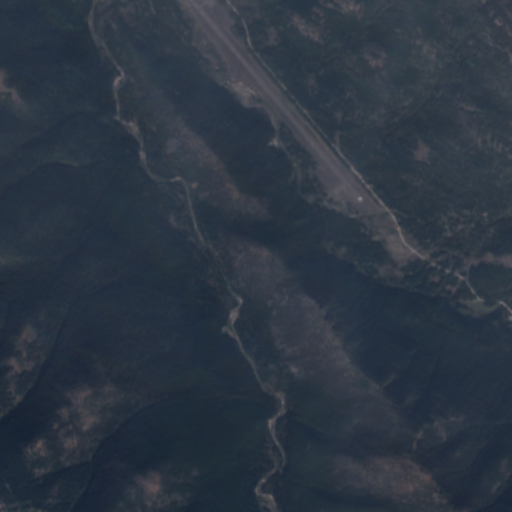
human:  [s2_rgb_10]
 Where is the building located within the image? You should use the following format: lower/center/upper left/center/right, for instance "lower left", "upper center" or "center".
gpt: The building is located in the center right of the image.
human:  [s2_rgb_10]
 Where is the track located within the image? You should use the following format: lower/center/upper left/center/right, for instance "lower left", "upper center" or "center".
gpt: There is no track in the image.